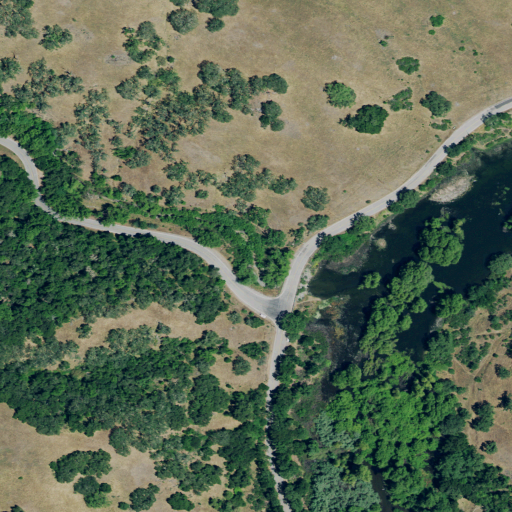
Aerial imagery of valley in California named Jacques Gulch containing mixed forest, grassland, open development, woody wetlands, shrub, evergreen forest, herbaceous wetlands, open water, and low intensity development